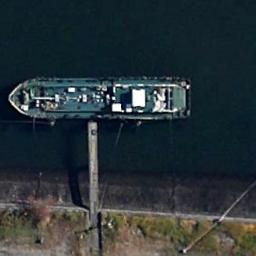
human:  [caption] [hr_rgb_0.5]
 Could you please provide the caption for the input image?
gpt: The ship is docked at the dock and the water is deep blue .

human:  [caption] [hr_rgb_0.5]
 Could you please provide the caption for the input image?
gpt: There is a ship in the blue water on the shore .

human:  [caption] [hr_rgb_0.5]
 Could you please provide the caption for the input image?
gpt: A green boat docked by the dock .

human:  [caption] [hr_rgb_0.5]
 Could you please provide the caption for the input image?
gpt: There is a ship at sea .

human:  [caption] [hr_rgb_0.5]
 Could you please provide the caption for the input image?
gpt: The green ship is at the harbor .